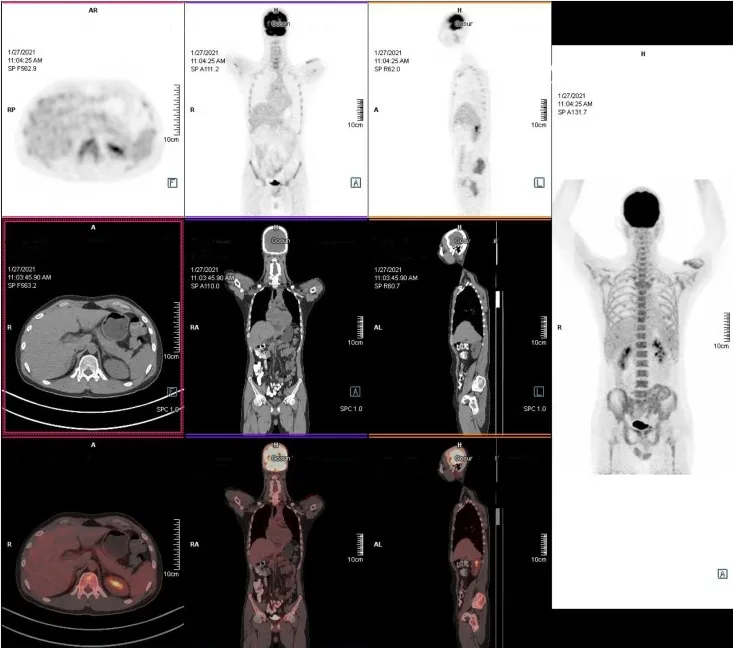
Positron emission tomography/computed tomography examination. The tumor was in remission without radiographic recurrence. (1) There was no increase in lesion metabolism in the original mediastinal, neck, axillar, supraclavicular, and internal mammary areas; the Deauville score was 1, which was considered complete remission after treatment. (2) Left upper-arm and lower-left abdominal-wall skin and subcutaneous inflammatory changes.
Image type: radiology (pet)